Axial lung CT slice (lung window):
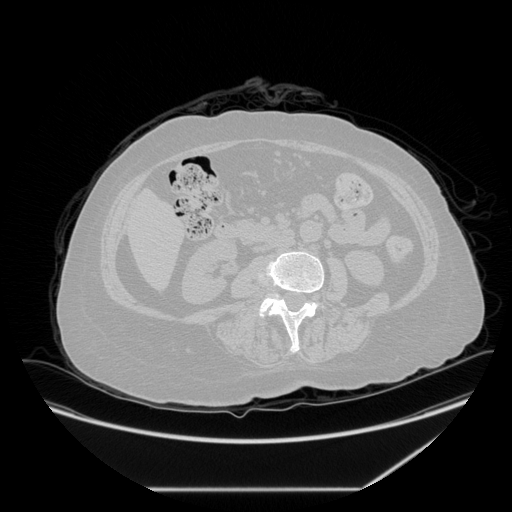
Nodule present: no